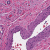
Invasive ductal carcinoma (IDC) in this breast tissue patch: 1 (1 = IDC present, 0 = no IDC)